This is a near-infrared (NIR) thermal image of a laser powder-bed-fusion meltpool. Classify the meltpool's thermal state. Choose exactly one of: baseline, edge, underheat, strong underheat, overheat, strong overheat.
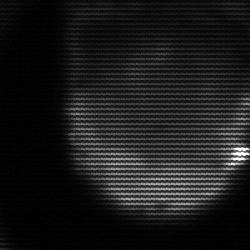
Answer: edge